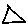
Label: triangle